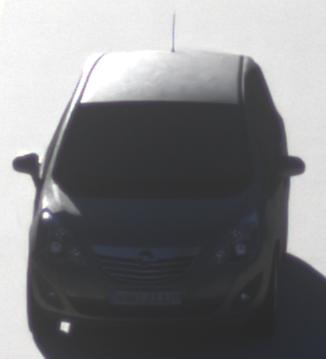
Make: Opel
Model: Meriva 1.4
Detailed model: Meriva (B)
Model produced from: 2010/05
Model produced until: 2013/11
Doors: 5
Color: gray
Road condition: dry road
Daytime: sunrise or sunset
Contrast: medium contrast